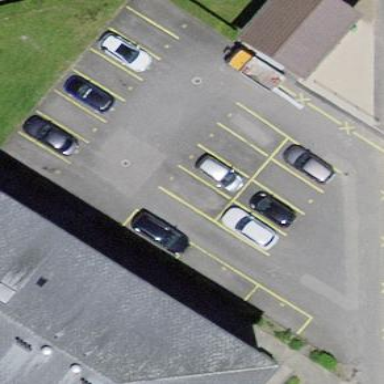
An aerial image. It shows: Parking area with surface.